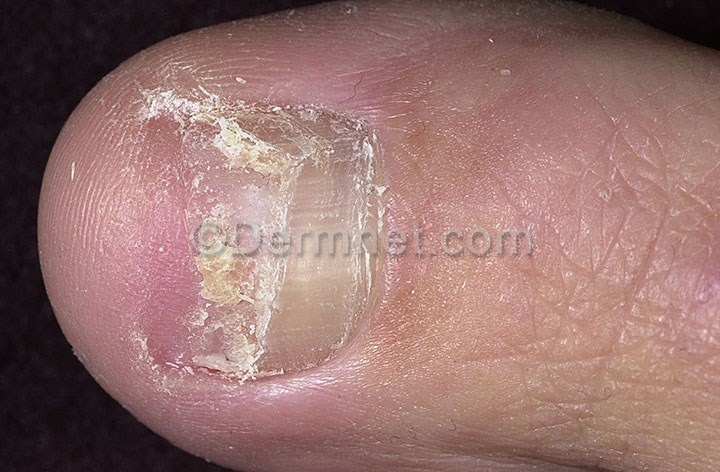
Disease: Nail Fungus and other Nail Disease